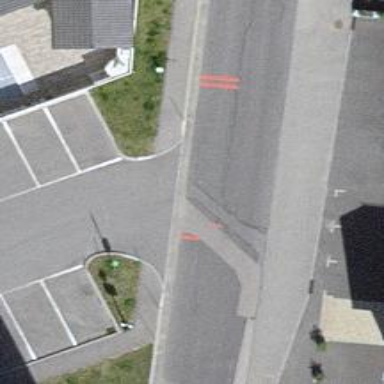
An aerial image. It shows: Parking aisle designated as service road.